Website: macys
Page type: billing-address
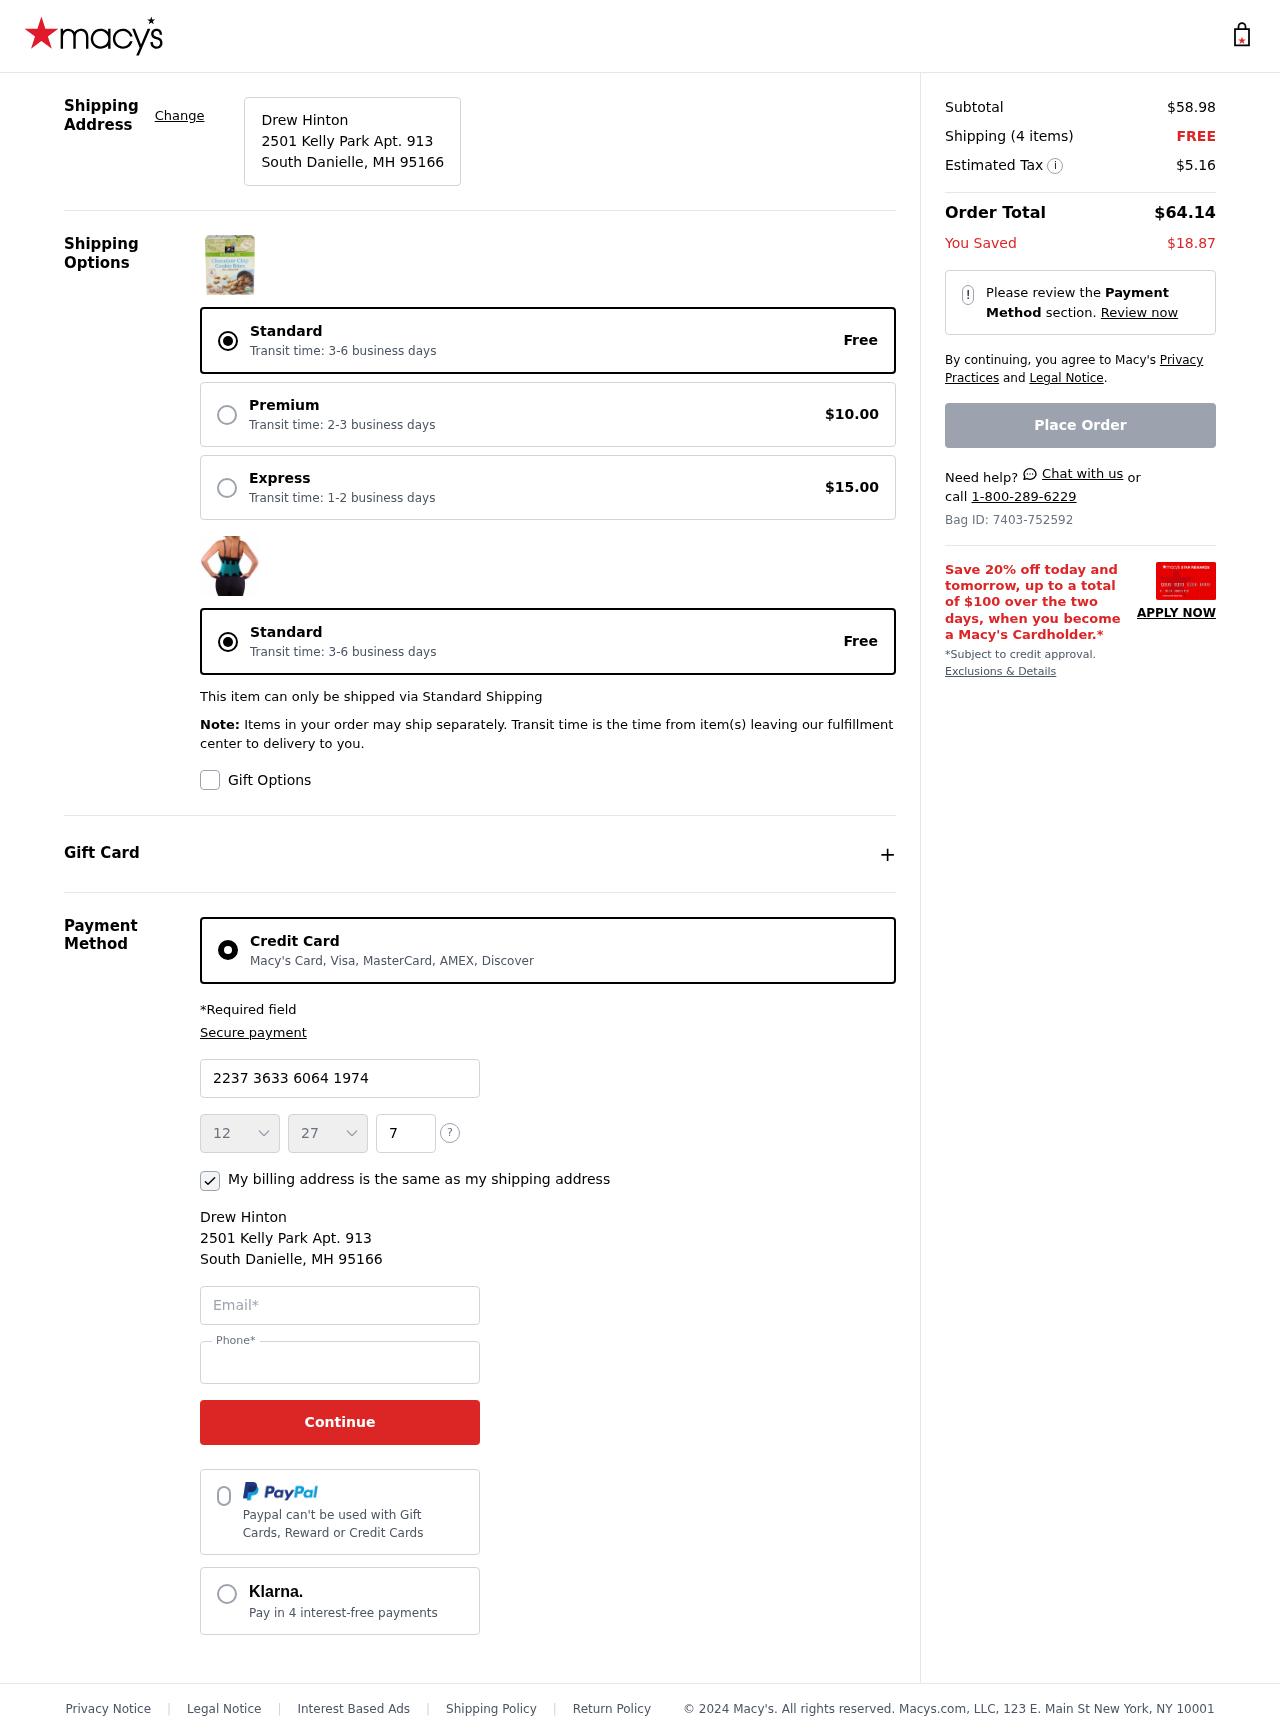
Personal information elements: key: PII_CARD_CVV
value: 772
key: PII_CARD_EXPIRY_MONTH
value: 12
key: PII_CARD_EXPIRY_YEAR
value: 27
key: PII_CARD_NUMBER
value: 2237 3633 6064 1974
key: PII_CITY_STATE_ZIP
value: South Danielle, MH 95166
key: PII_EMAIL
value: drew_hinton@hotmail.com
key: PII_FULLNAME
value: Drew Hinton
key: PII_PHONE
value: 8828473316
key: PII_STREET
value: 2501 Kelly Park Apt. 913
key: PII_FULLNAME2
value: Drew Hinton
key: PII_STREET2
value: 2501 Kelly Park Apt. 913
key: PII_CITY_STATE_ZIP2
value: South Danielle, MH 95166
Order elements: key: ORDER_SUBTOTAL
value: $58.98
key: ORDER_NUM_ITEMS
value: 4
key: ORDER_SHIPPING_COST
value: FREE
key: ORDER_TAX
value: $5.16
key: ORDER_TOTAL
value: $64.14
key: ORDER_SAVINGS
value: $18.87
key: ORDER_ID
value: Bag ID: 7403-752592